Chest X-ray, AP view. Patient: 33 years old, sex M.
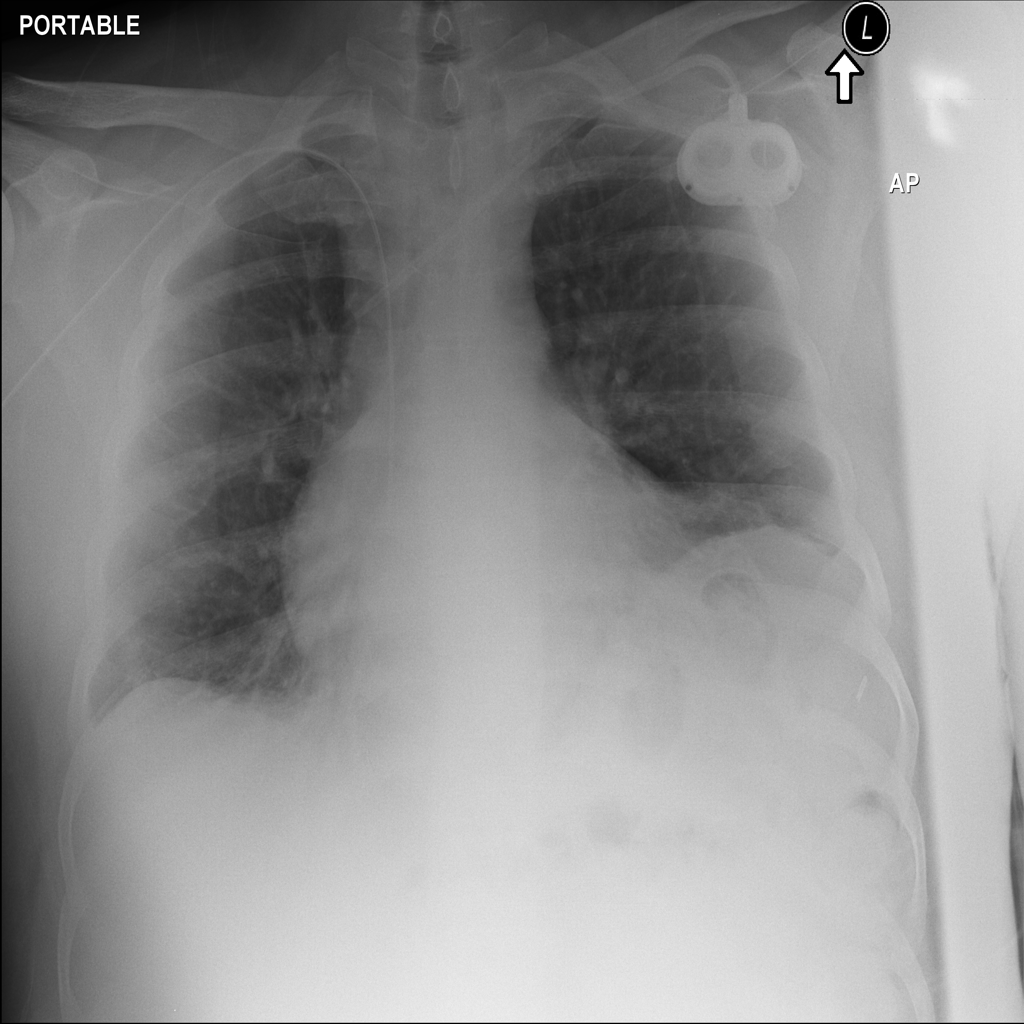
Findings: Atelectasis, Cardiomegaly, Effusion